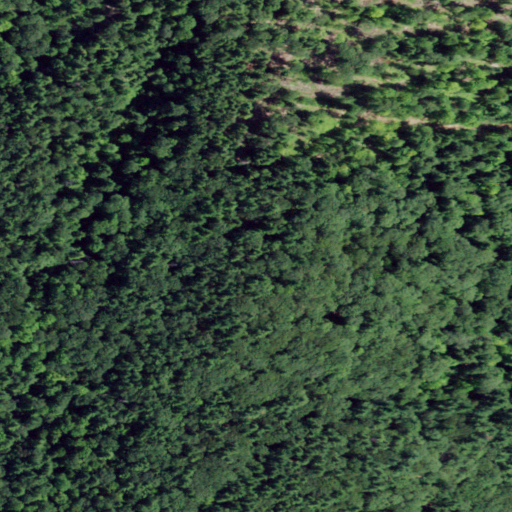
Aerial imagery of mountain in New York named Bald Mountain containing mixed forest, evergreen forest, and deciduous forest